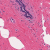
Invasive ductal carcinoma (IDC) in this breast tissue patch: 0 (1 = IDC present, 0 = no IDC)